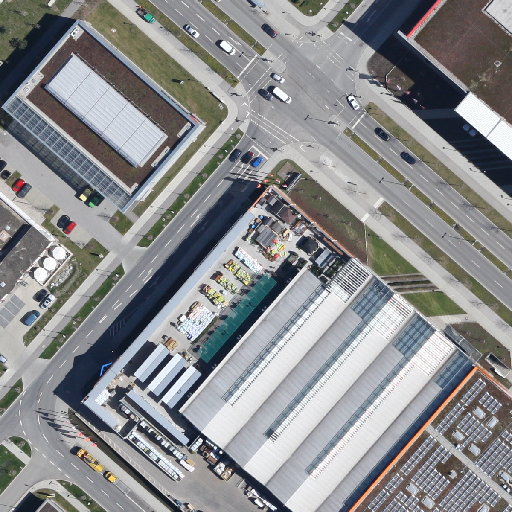
Referring expression: vehicle in the parking area